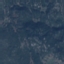
Land use / land cover: HerbaceousVegetation